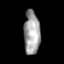
Tissue: prostate
Cell type: Fibroblasts
Senescence score: 0.8035
Nuclear area (px): 699
Mean DAPI intensity: 159.607